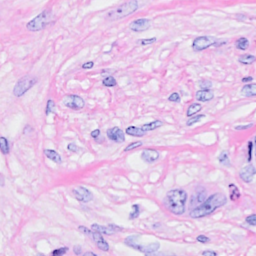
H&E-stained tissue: Breast